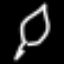
Label: leaf